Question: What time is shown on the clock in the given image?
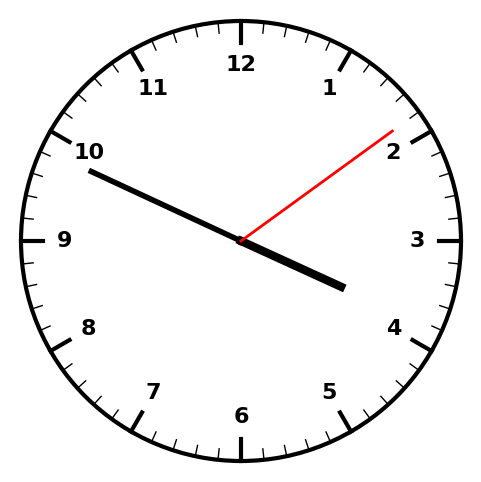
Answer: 03:49:09